Question: So the initial layout consists of a large circular "parent" button and multiple circular "child" buttons that are centered behind the parent button. So all the child buttons share the same center as the parent button. The reason for this layout is so during runtime, I can move the child buttons in and out of the parent button using 'translateX' and 'translateY'.

However, I'm stuck on the initial layout. How can I center the child buttons to the center of the parent button without hardcoding any child attributes?
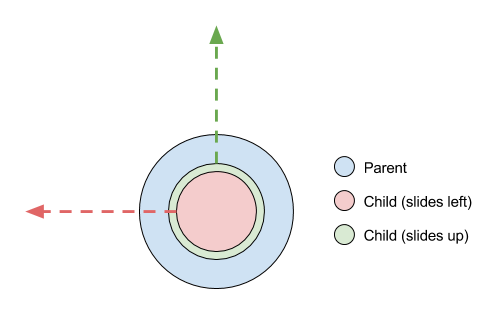
Answer: I solved this myself using a container RelativeLayout as an anchor, with the parent button and all child buttons given 'android:layout_centerInParent'. Then, to solve the issue of the child buttons disappearing when leaving the container, I gave the container 'android:clipChildren(false)' and also <URL>.
Note that the container has to be bigger than all of its child elements, or all the child elements will be clipped to the same dimensions, even when they move outside of the container! To solve this, I gave the container a width and height of 'wrap_content'.
Thus, all my child buttons were centered in the parent button no matter where I positioned the parent, and the child buttons were free to move around as well.
A major flaw in this is that buttons can't recieve touch events if they are outside of their parent. To fix this, you can either <URL>

Here is the code:
'''
<FrameLayout xmlns:android="http://schemas.android.com/apk/res/android"
android:layout_width="match_parent"
android:layout_height="match_parent"
android:clipChildren="false" >
<ListView
android:id="@android:id/list"
android:layout_width="match_parent"
android:layout_height="match_parent" />
<RelativeLayout
android:onClick="onButterflyMenuClicked"
android:layout_width="wrap_content"
android:layout_height="wrap_content"
android:layout_gravity="bottom|right"
android:layout_marginBottom="20sp"
android:layout_marginRight="15sp"
android:clipChildren="false" >
<Button
android:id="@+id/btn_north_1"
style="@style/PeekabooButton"
android:text="1st"
android:translationY="-65sp" />
<Button
android:id="@+id/btn_north_2"
style="@style/PeekabooButton"
android:text="2nd"
android:translationY="-115sp" />
<Button
android:id="@+id/kingbutton"
android:layout_width="65sp"
android:layout_height="65sp"
android:layout_centerInParent="true"
android:gravity="center_vertical|center_horizontal"
android:textSize="16sp"
android:text="KING" />
</RelativeLayout>
</FrameLayout>
'''
'''
<style name="PeekabooButton">
<item name="android:layout_width">45sp</item>
<item name="android:layout_height">45sp</item>
<item name="android:layout_centerInParent">true</item>
<item name="android:textSize">10sp</item>
</style>
'''